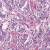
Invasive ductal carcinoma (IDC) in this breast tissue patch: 1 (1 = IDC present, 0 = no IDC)